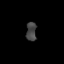
Tissue: prostate
Cell type: Fibroblasts
Senescence score: 0.7607
Nuclear area (px): 186
Mean DAPI intensity: 68.565